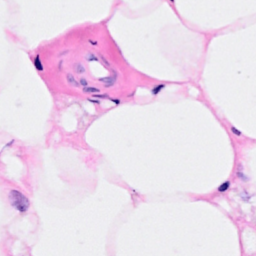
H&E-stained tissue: Breast